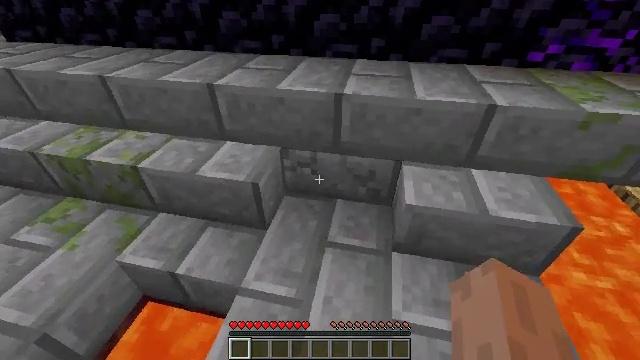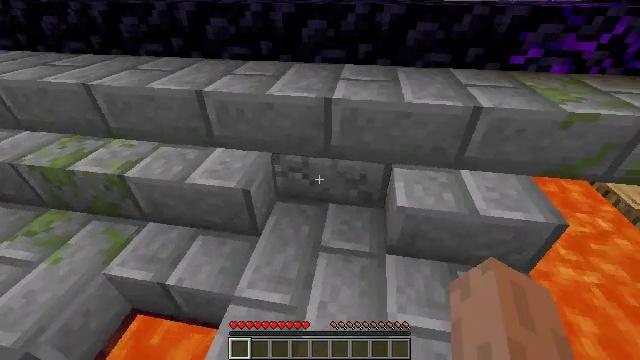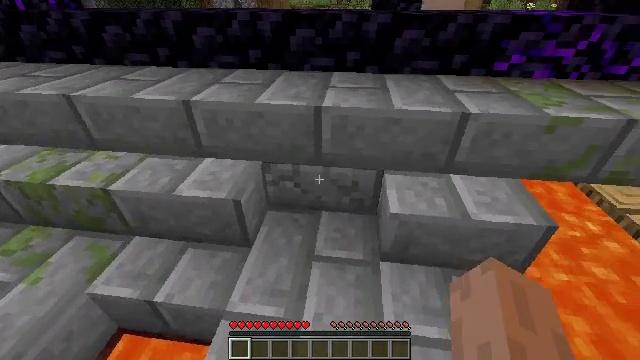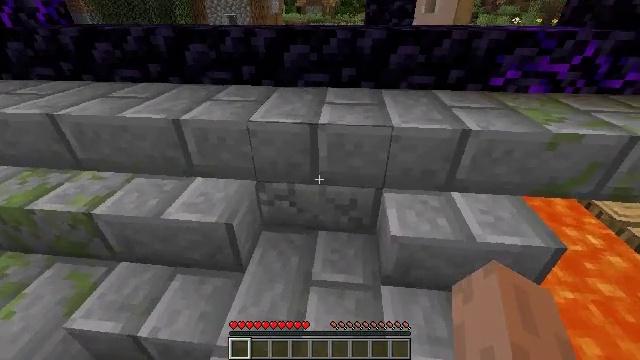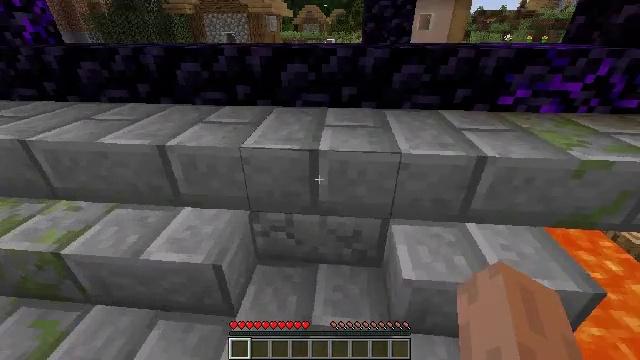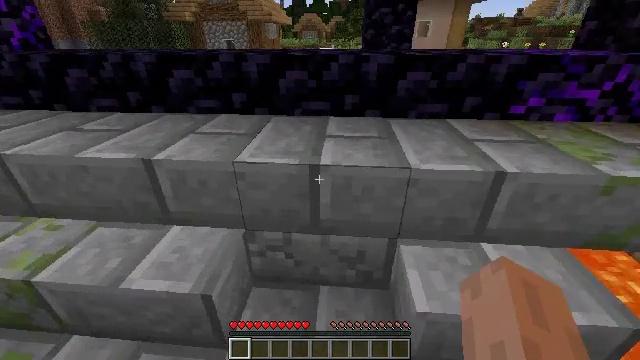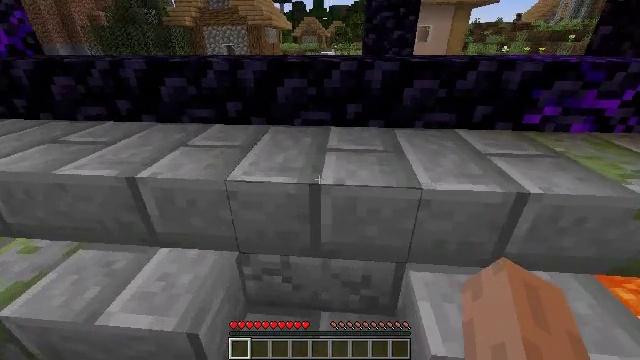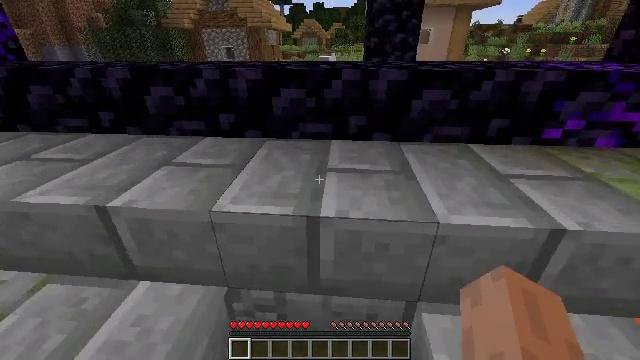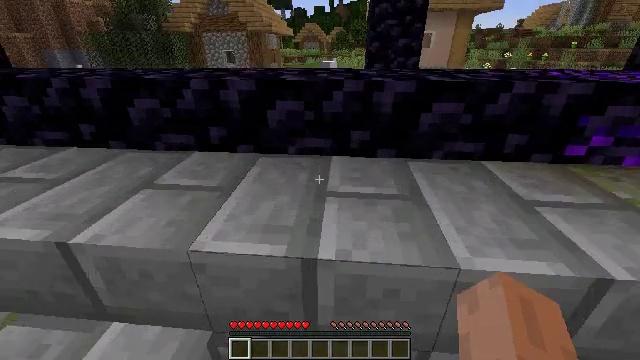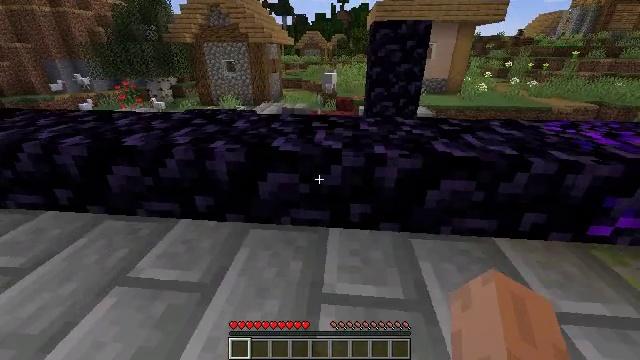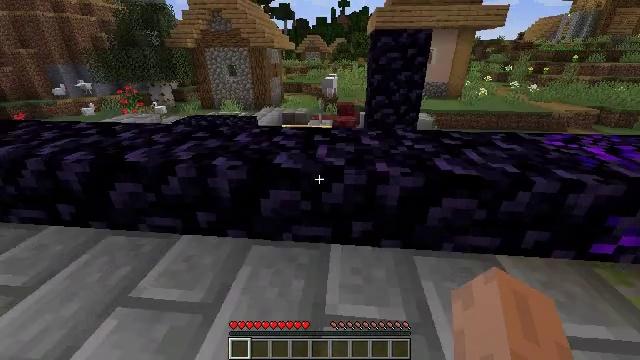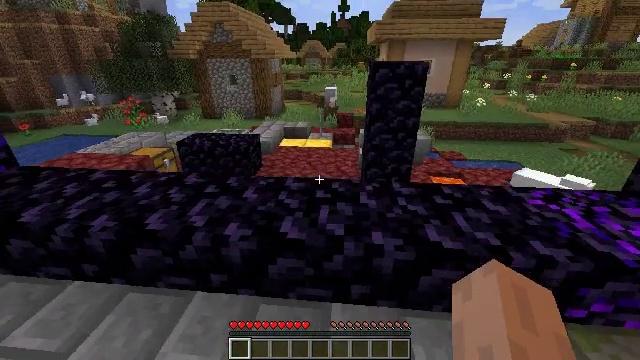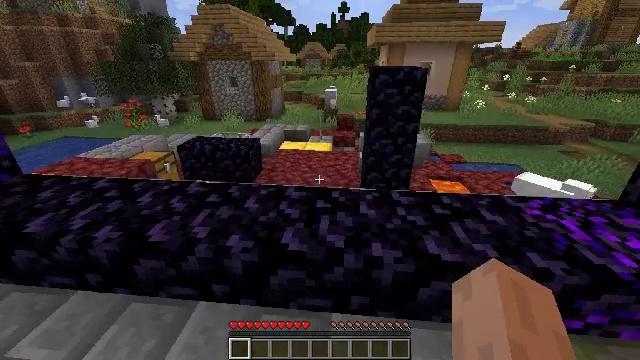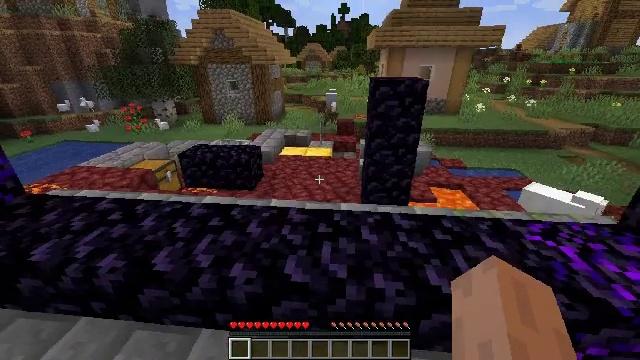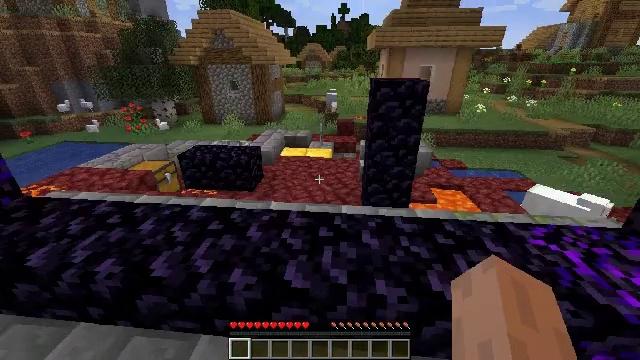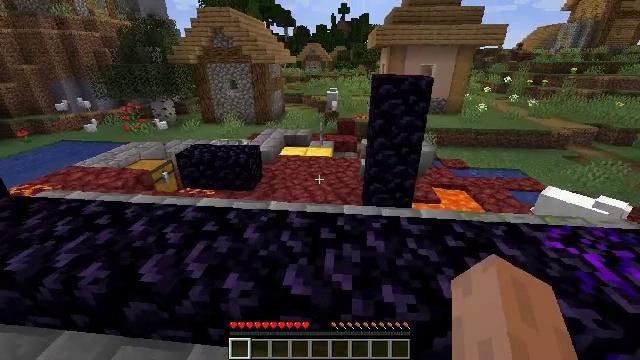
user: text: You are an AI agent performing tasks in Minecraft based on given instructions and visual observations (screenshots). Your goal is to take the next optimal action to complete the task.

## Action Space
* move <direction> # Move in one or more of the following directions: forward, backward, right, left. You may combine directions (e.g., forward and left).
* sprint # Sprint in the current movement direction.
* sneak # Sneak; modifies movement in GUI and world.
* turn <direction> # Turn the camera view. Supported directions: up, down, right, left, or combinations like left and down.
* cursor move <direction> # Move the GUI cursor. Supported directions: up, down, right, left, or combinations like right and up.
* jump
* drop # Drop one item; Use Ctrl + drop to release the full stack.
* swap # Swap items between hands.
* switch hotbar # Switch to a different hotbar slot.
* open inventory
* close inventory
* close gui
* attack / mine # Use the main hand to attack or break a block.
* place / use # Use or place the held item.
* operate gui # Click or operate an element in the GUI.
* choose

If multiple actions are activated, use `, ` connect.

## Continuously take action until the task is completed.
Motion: motion action
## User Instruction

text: Hunt a chicken.
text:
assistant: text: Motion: turn right and up
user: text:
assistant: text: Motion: move forward, turn right and up
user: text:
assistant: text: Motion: move forward, turn right and up
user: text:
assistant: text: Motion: move forward, turn up
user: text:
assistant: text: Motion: move forward, turn up
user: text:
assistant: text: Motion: move forward
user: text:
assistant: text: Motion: move forward
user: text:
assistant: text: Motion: move forward
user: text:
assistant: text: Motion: move forward, jump
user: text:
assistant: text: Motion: move forward, jump
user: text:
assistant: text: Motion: move forward, jump
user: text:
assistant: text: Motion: move forward, jump
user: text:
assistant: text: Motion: move forward
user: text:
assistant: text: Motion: move forward
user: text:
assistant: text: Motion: move forward
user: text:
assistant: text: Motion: move forward
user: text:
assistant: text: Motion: move forward
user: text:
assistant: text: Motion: move forward, turn left and down
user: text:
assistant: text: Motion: move forward, turn left
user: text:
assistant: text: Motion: move forward
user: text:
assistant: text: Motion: move forward
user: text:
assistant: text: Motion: move forward
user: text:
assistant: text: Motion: move forward
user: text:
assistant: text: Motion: move forward
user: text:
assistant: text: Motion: move forward, turn left, jump
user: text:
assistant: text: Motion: move forward, turn left and down, jump
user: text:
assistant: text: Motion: move forward, turn left and down, jump
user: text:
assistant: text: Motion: turn left and down
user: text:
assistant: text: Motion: turn left and down
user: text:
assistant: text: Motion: turn left and down